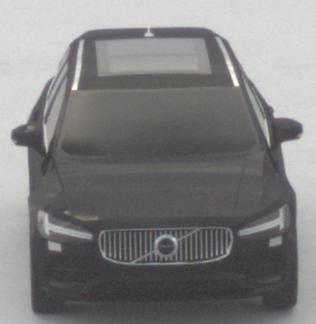
Make: Volvo
Model: V90
Detailed model: -
Model produced from: 2016
Model produced until: 2020
Doors: 5
Color: black
Road condition: dry road
Daytime: midday
Contrast: low contrast